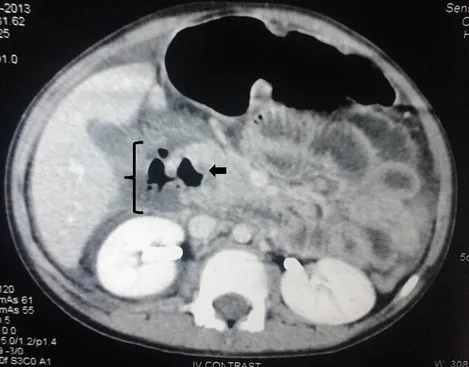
Axial section of contrast-enhanced computerized tomography (CECT) abdomen at the level of D2 (second part of the duodenum, arrow) showing discontinuity in the lateral wall of duodenum, extravasation of negative contrast with intraluminal communication, and few air pockets (brace).
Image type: radiology (ct)